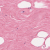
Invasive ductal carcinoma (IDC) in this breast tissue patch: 0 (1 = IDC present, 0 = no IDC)